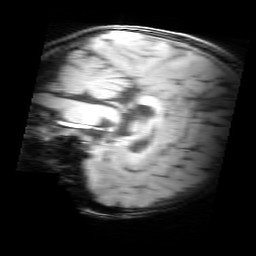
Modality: MP2RAGE
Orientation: sagittal
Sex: male
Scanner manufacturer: siemens
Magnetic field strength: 3 T
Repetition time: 5 s
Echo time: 0.00368 s